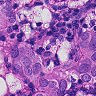
Metastatic tissue present: yes